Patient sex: F
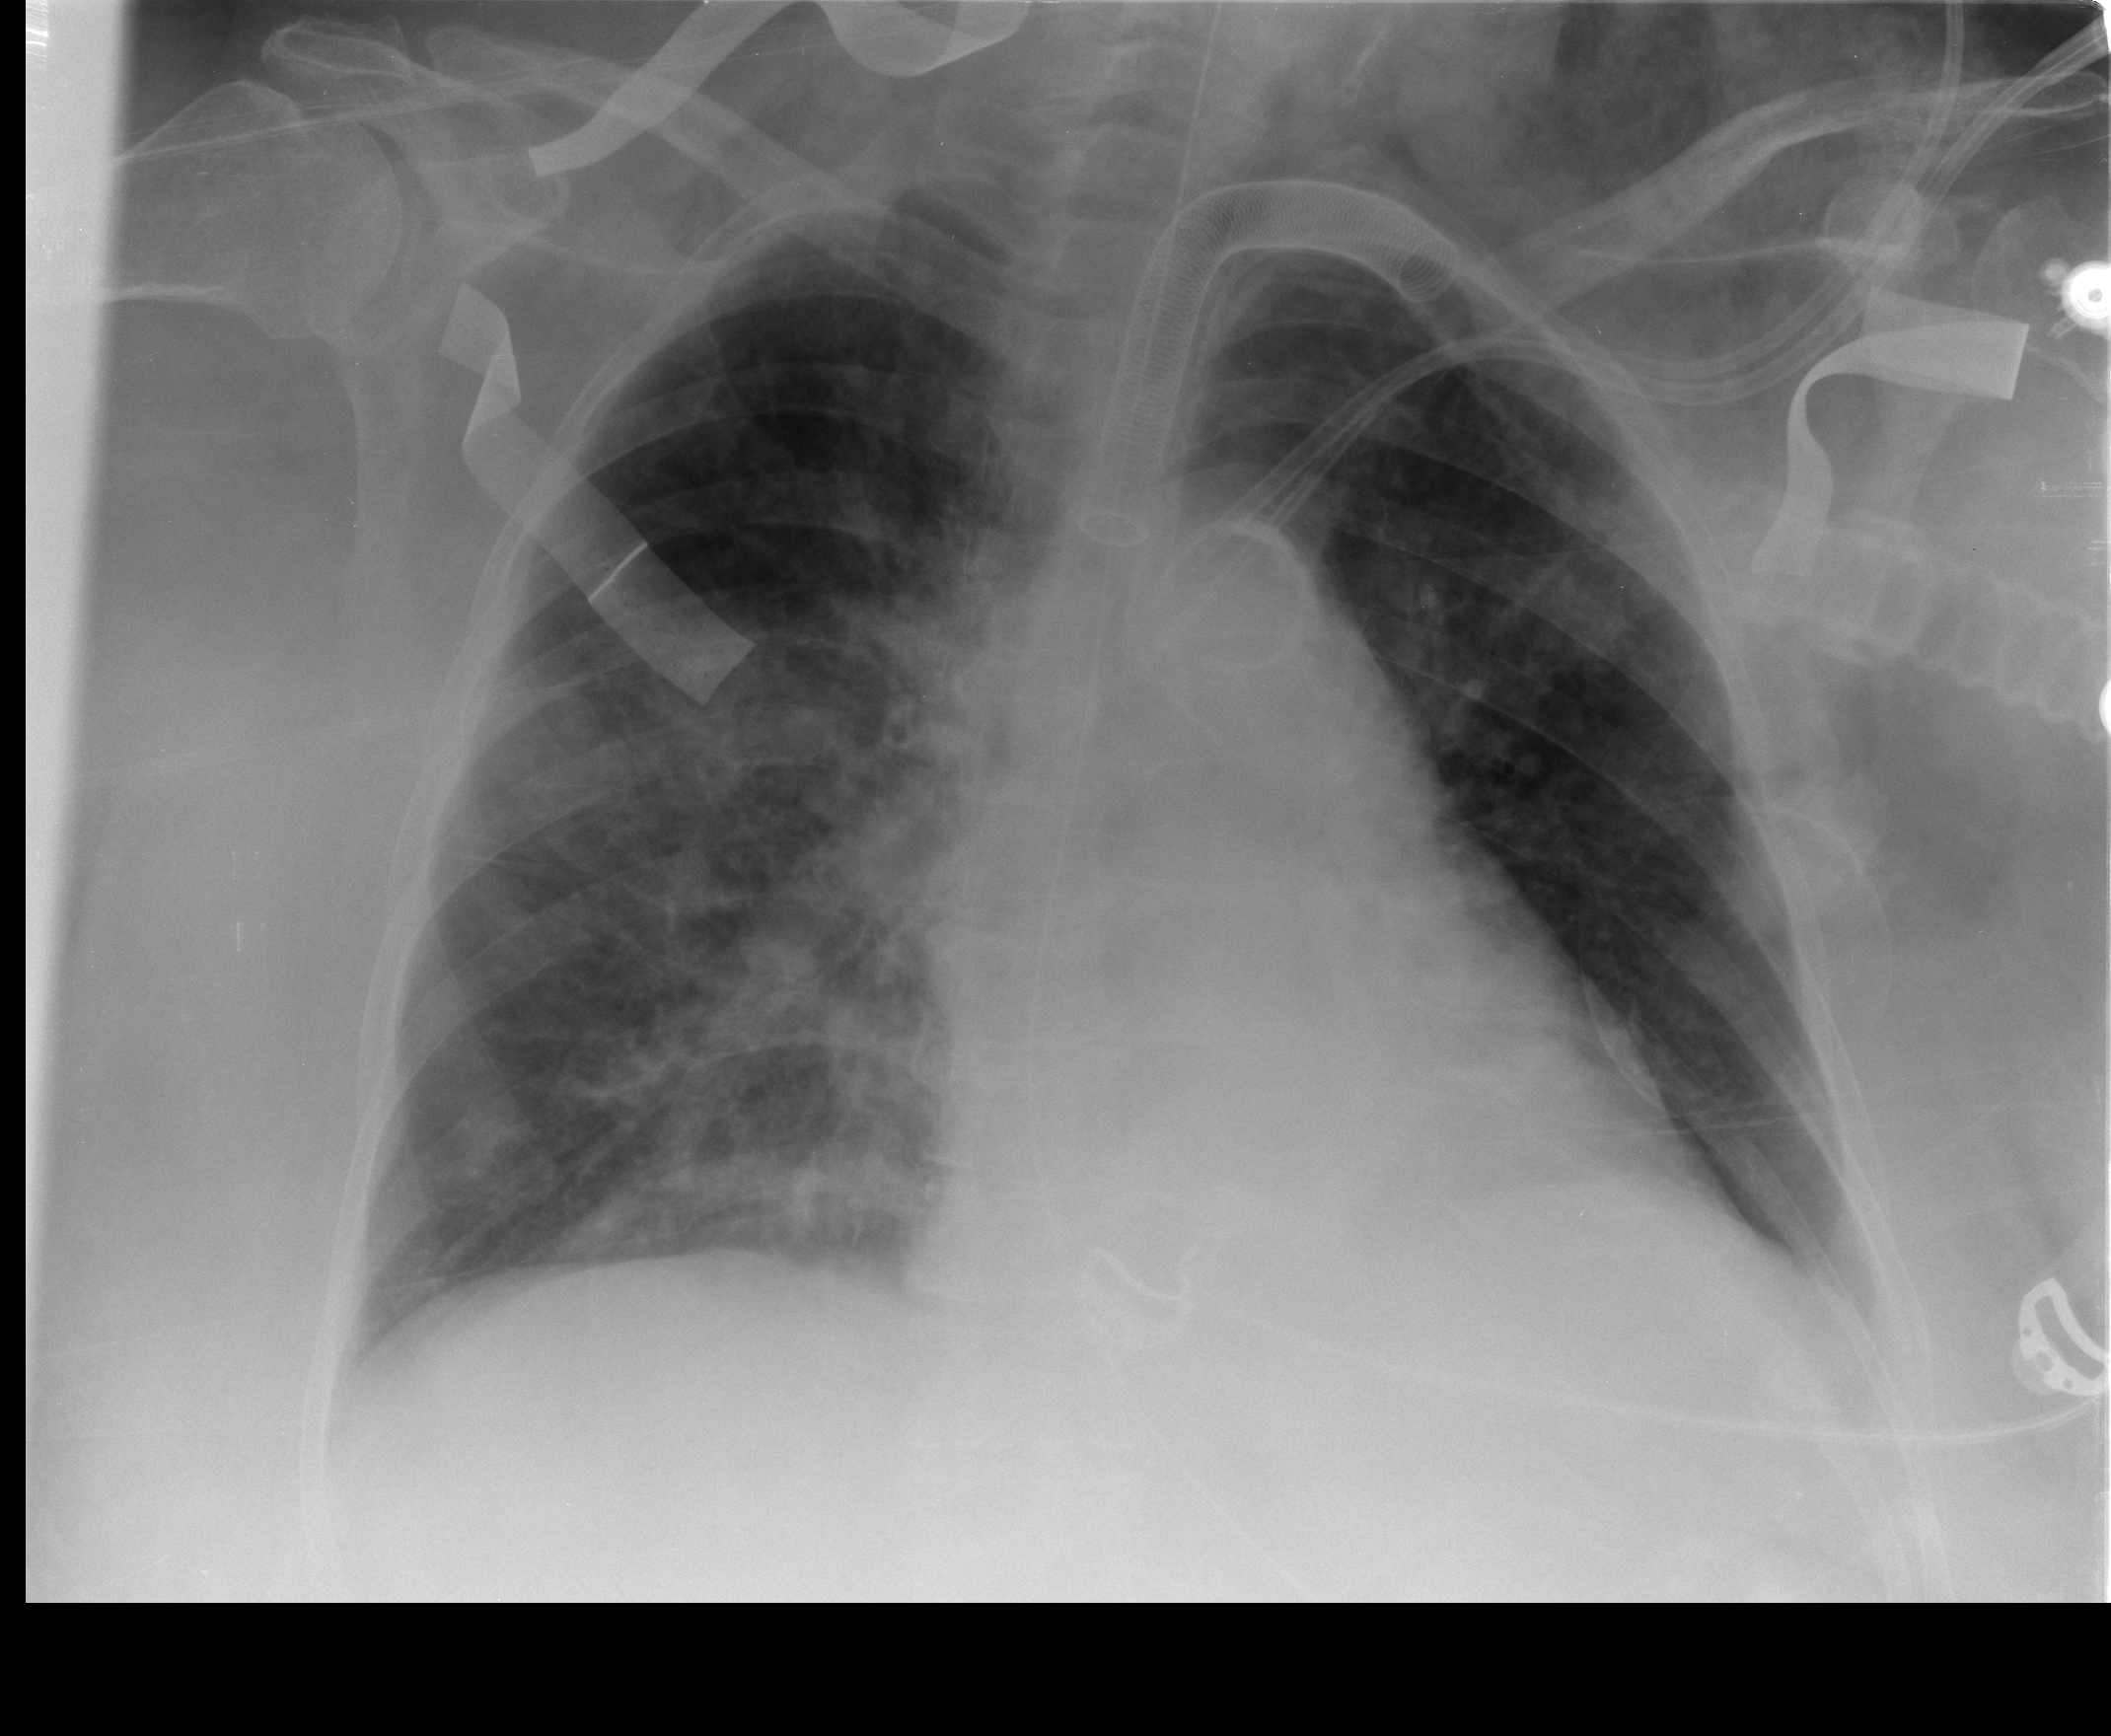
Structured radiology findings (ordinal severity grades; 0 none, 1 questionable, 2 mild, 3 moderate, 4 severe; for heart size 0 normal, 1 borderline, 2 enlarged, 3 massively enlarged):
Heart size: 2
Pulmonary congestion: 2
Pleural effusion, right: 0
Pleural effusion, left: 0
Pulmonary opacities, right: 2
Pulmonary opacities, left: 0
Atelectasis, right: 2
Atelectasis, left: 0